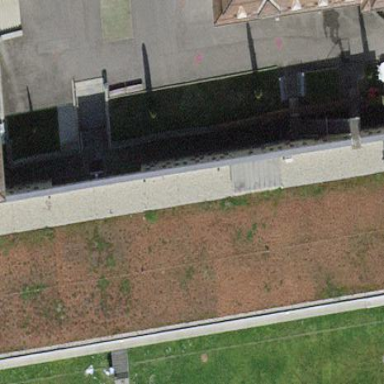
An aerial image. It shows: School building.